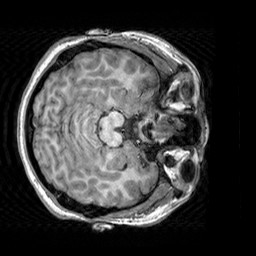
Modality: T1w
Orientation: axial
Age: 21
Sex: female
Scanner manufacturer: siemens
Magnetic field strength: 3 T
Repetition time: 2.3 s
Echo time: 0.00303 s